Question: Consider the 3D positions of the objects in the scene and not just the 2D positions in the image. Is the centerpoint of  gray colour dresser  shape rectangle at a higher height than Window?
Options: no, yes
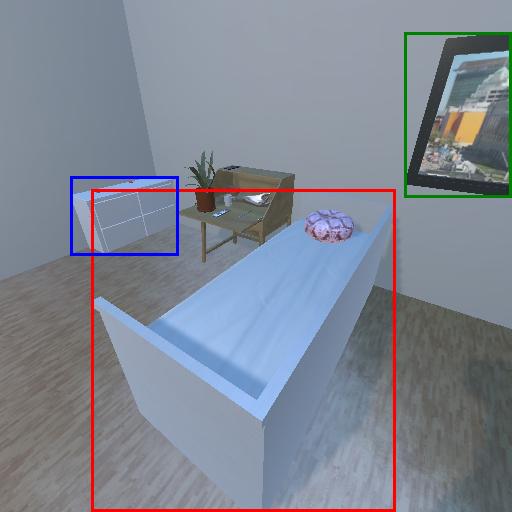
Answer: no